Field crop: maize
Growth stage: 1
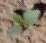
Species: datura